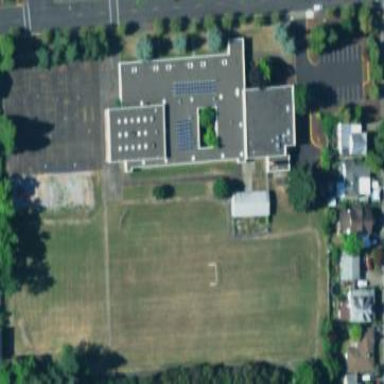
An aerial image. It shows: School.